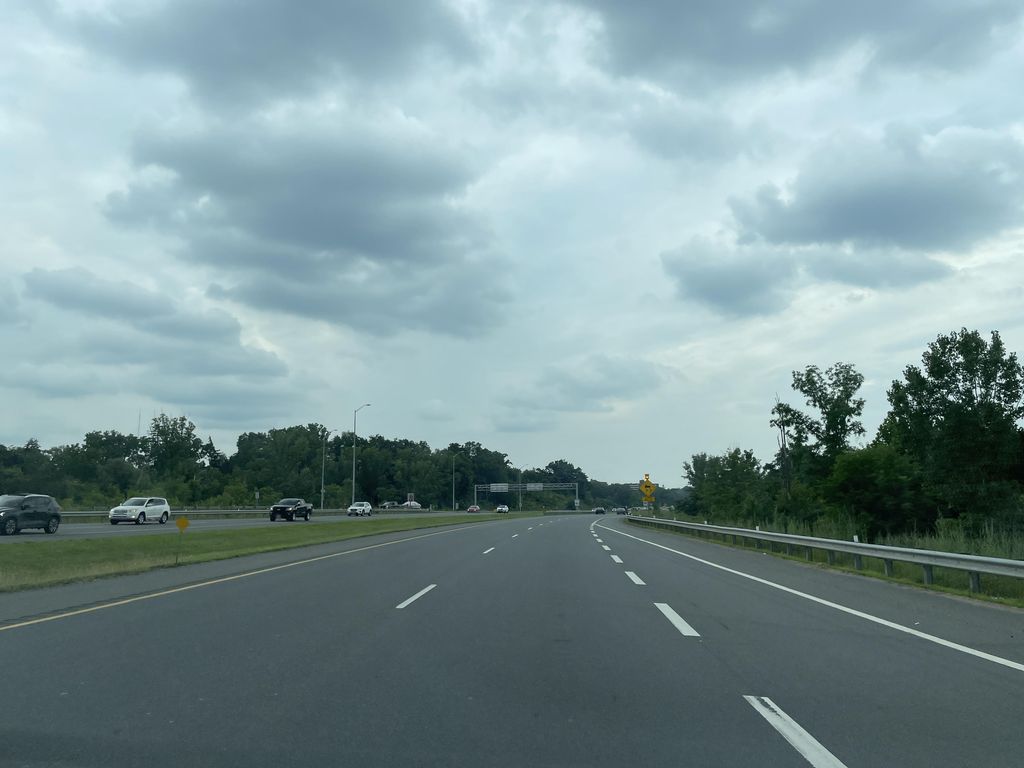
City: hamilton